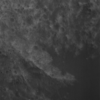
Label: not_dusty